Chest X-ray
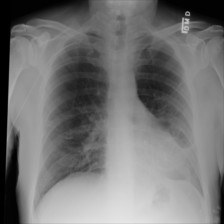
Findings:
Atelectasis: negative
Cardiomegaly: negative
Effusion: negative
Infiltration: negative
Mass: negative
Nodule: negative
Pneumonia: negative
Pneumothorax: negative
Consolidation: negative
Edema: negative
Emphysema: negative
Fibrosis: negative
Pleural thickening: negative
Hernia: negative